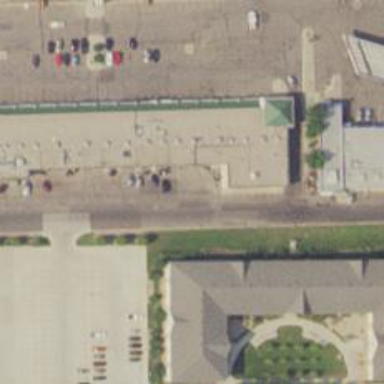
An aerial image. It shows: Healthcare clinic.